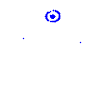
Particle: electron